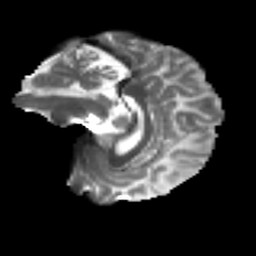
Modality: T2w
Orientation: sagittal
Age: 49
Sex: female
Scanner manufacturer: ge
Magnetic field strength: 3 T
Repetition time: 7.8 s
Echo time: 0.0606 s